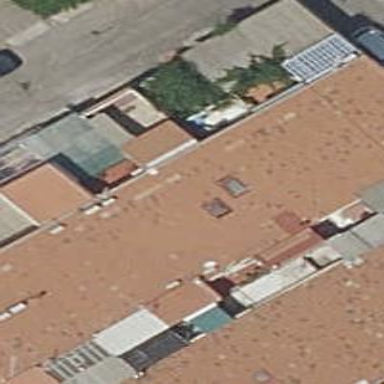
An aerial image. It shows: Terrace building.